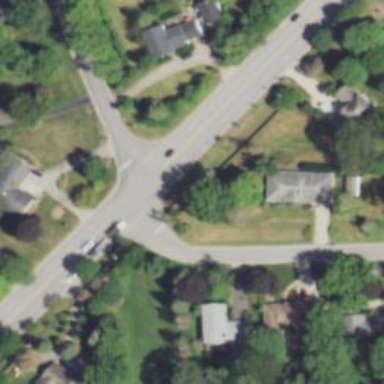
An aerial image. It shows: Stop road.